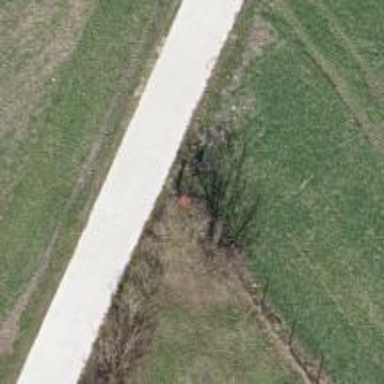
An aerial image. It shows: Pole with roofed pipeline marker.